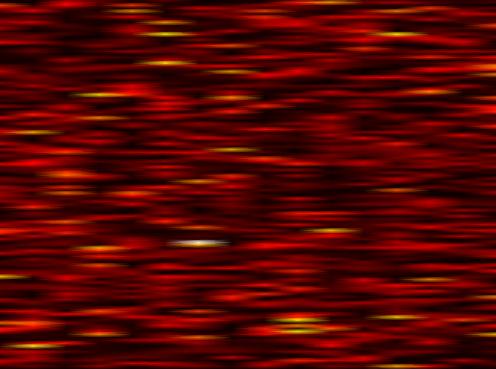
Label: FOFDM